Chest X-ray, AP view. Patient: 65 years old, sex M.
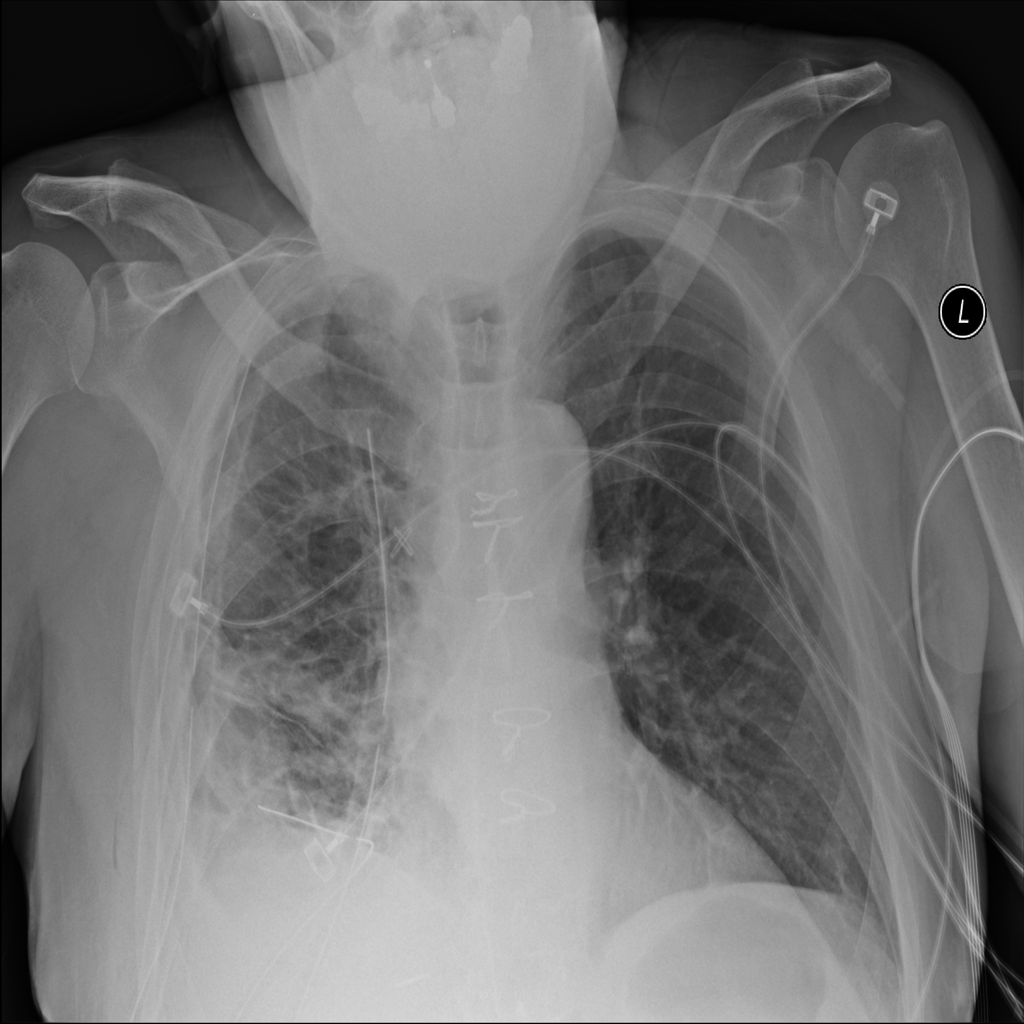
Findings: Effusion, Infiltration